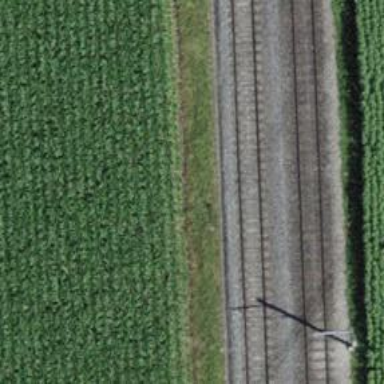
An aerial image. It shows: Railway switch.